CT angiography, arterial phase; slice 267 of 310; volume shape [512, 512, 310], voxel spacing [0.7812, 0.7812, 2.0] mm
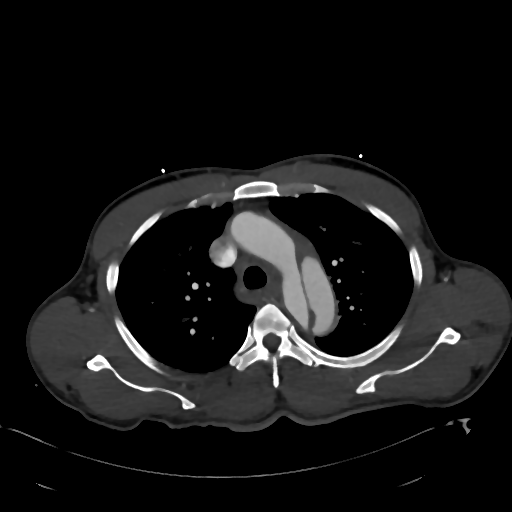
True lumen volume: 153.22 mL
False lumen volume: 128.13 mL